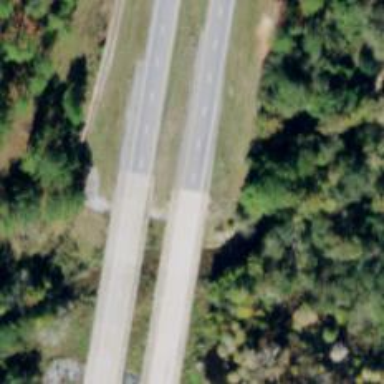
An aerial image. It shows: Bridge crossing over expressway trunk road.